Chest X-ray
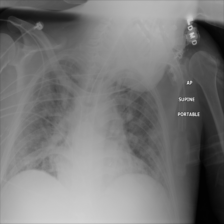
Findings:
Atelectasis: negative
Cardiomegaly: negative
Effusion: negative
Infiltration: positive
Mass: negative
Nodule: negative
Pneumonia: negative
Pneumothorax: negative
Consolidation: negative
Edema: negative
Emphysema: negative
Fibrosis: negative
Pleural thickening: negative
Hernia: negative